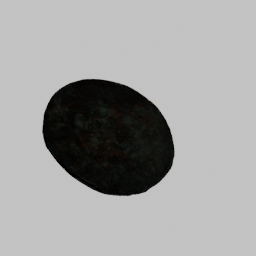
Label: tools